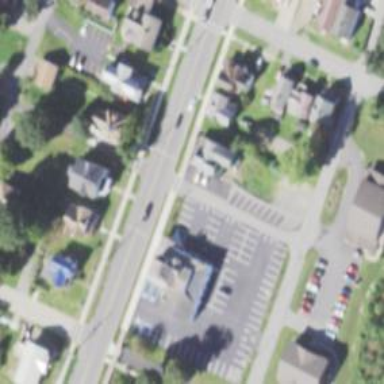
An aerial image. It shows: Alley classified as service road.